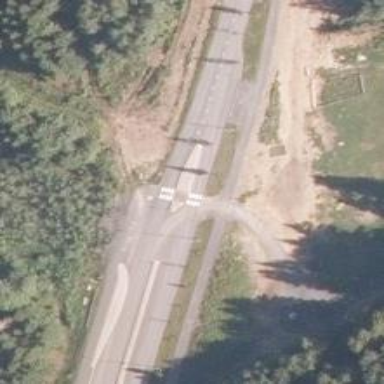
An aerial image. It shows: Crossing on asphalt cycleway.